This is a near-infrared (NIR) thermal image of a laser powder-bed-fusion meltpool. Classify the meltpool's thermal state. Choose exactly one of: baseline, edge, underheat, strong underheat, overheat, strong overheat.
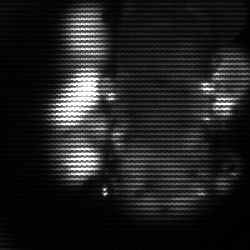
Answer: strong underheat